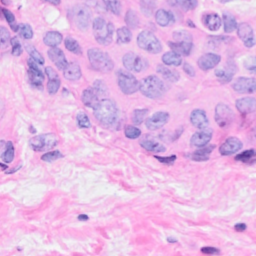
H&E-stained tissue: Breast